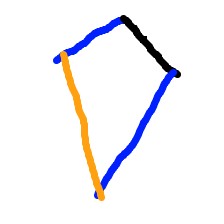
Shape: kite